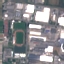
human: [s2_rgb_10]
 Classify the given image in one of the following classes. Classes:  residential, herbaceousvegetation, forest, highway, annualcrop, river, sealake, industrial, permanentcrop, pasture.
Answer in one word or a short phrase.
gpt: Industrial